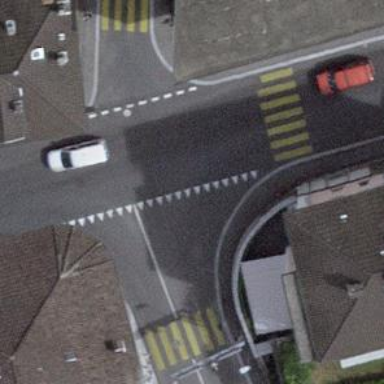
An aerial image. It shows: Road with traffic signals.